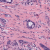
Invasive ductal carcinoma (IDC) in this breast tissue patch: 1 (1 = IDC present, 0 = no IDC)